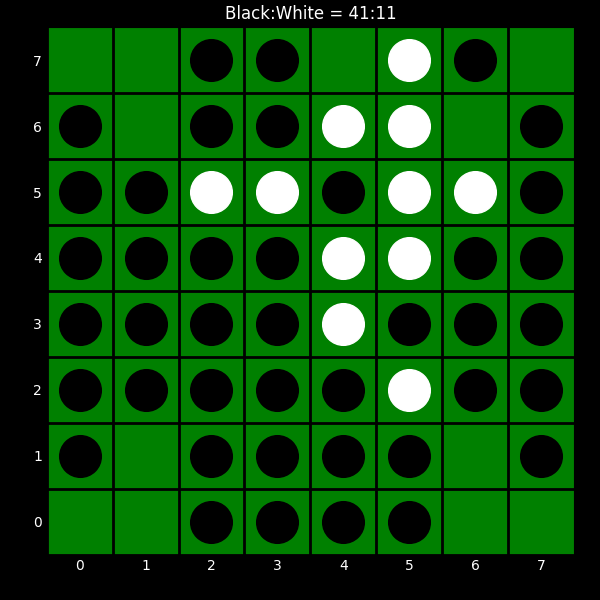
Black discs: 41
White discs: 11